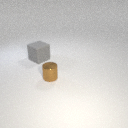
large gray rubber cube to the left of small brown metal cylinder